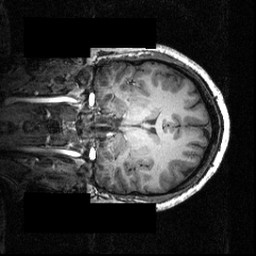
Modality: T1w
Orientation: coronal
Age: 23
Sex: male
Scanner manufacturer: siemens
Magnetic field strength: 3.951 T
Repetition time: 1.5 s
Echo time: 0.00335 s